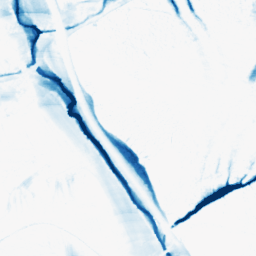
Category: morphological
Decomposition family: morphological_ellipse
Decomposition parameters: operation: closing
width: 10
height: 50
Upsampling method: linear_exact
Upsampling parameters: scale: 2
Upsampling scale: 2